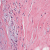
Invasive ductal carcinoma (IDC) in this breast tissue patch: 0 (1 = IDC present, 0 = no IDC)